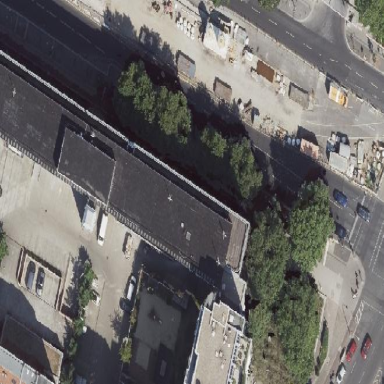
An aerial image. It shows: Part of building.